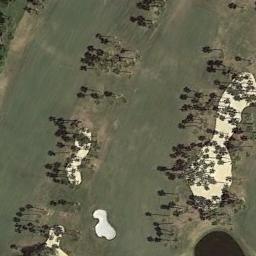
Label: golf_course